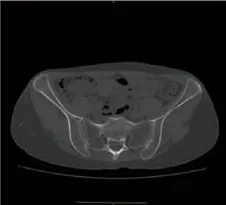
Physical examination, MRI, and CT imaging of the proband. CT for the sacroiliac joint.
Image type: radiology (ct)